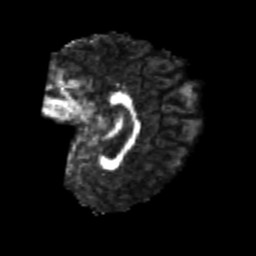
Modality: FA
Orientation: sagittal
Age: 25
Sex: female
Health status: healthy
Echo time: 0.074 s